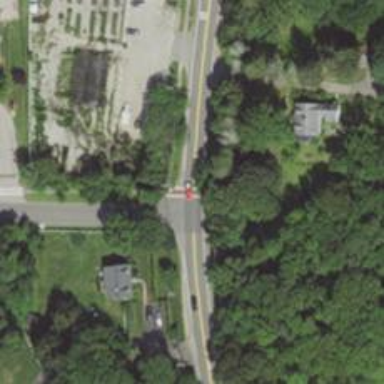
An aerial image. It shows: Marked road crossing.